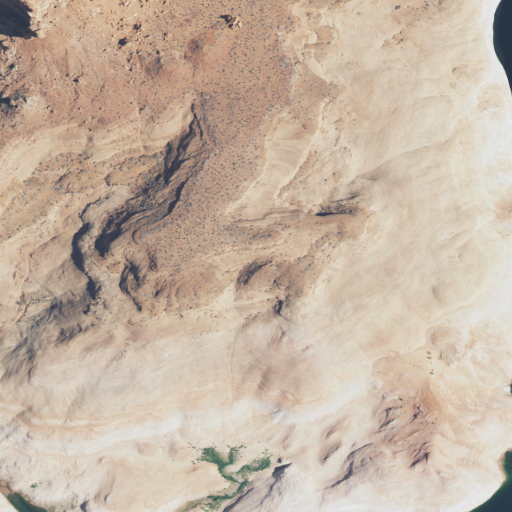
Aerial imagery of plain(s) in Utah named Teddys Horse Pasture containing shrub, barren land, grassland, open water, and herbaceous wetlands